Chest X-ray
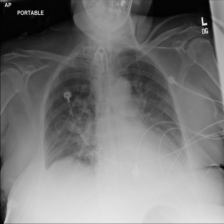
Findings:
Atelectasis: positive
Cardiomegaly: positive
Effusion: positive
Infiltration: positive
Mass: negative
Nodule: negative
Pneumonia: negative
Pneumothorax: negative
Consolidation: positive
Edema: negative
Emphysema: negative
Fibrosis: negative
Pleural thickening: negative
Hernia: negative